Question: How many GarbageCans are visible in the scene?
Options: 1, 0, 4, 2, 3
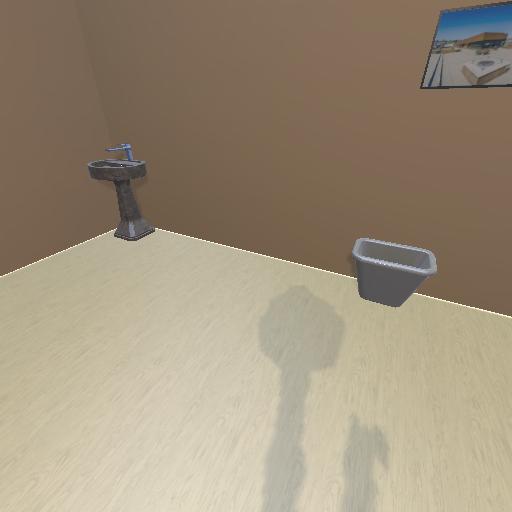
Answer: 1